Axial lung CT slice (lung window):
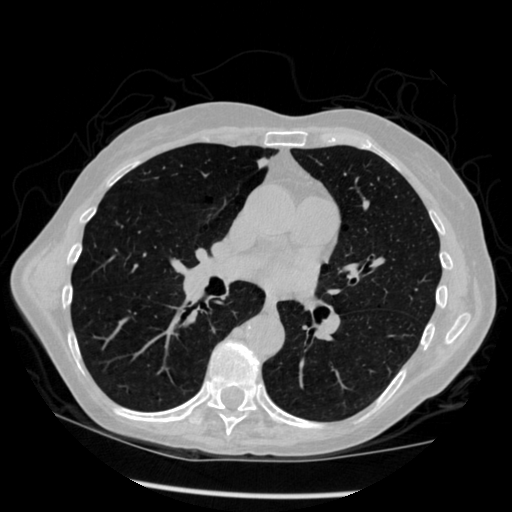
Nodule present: no